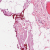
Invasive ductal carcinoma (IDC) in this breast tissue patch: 0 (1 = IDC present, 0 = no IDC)